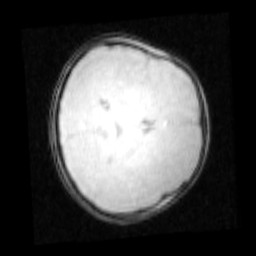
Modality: PDw
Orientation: axial
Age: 8
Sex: female
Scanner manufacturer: siemens
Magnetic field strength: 3 T
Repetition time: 0.25 s
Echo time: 0.00103 s